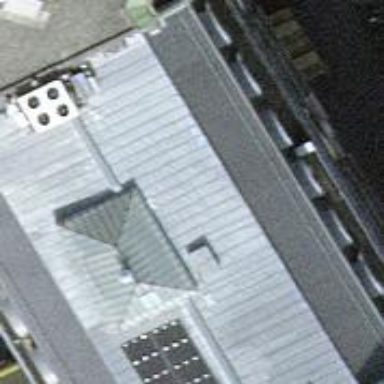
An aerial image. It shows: Restaurant.